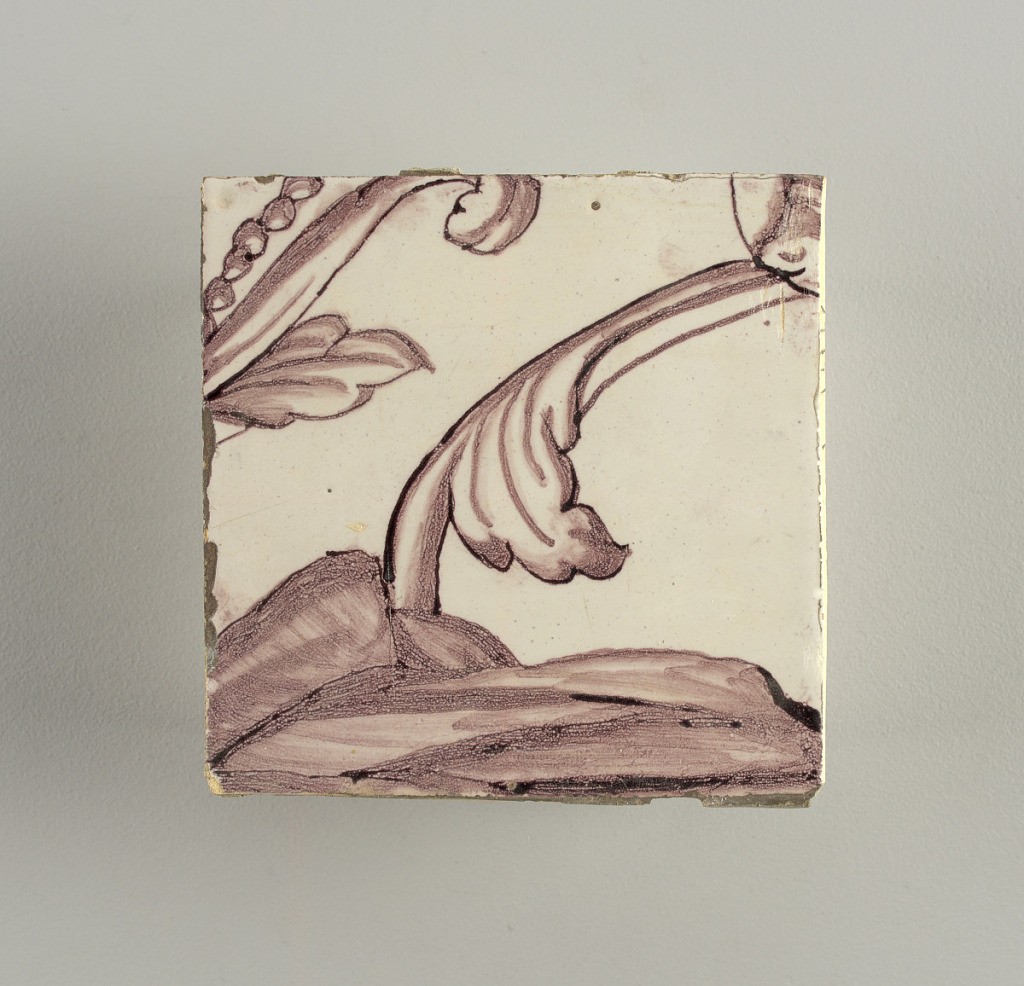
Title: Wall facing
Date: ca. 1725
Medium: Tin-glazed earthenware, underglaze
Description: Horizontal rectangle.  Thirty-seven tiles wide and twenty-one high with opening for door or window nineteen and one-half tiles high and twelve wide.  To left and right of opening, centered canopy above. Left, woman representing Hope, right, a sculputure urn.  Centered above opening, a mascaron.  Arabesque design of foliage.